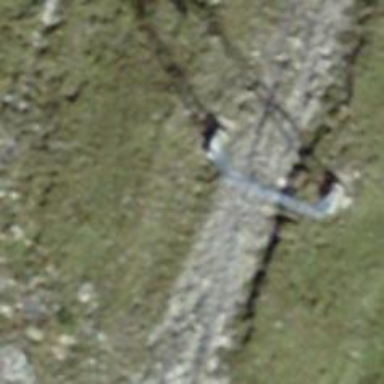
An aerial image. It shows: Pylon used for aerialway.